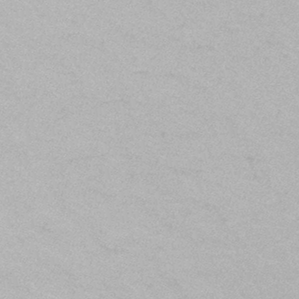
Label: frost